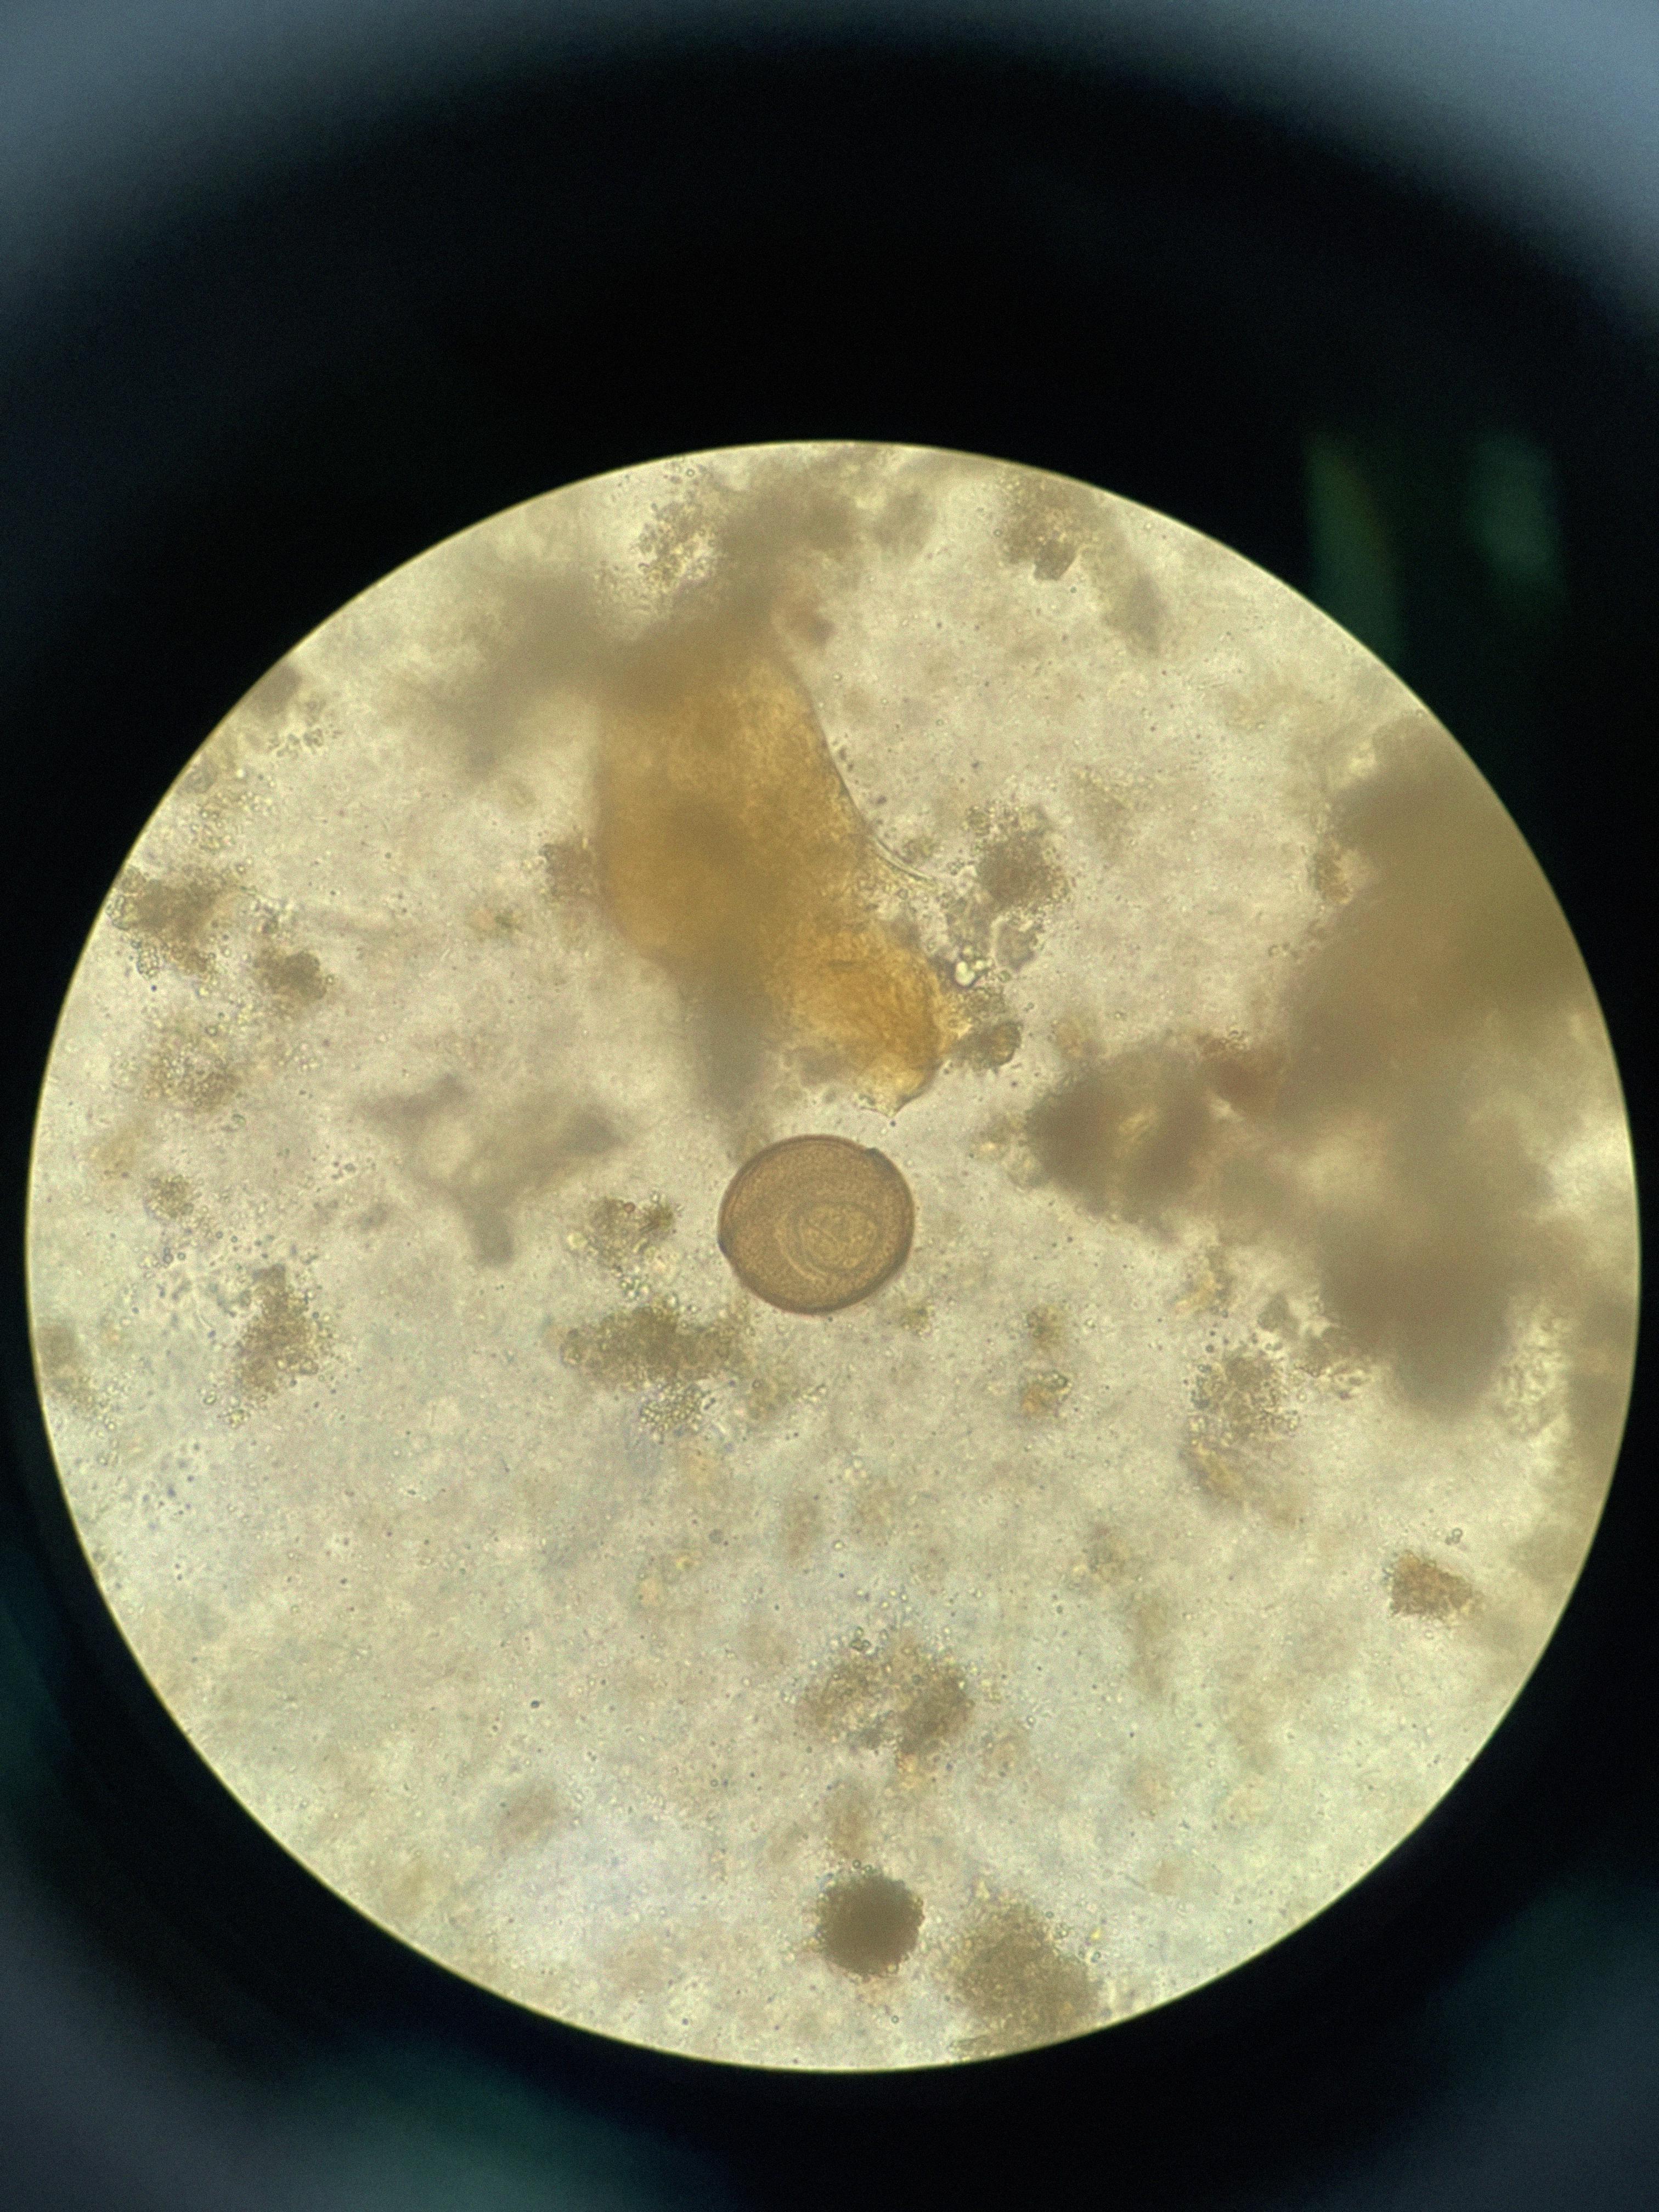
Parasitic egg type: Hymenolepis diminuta